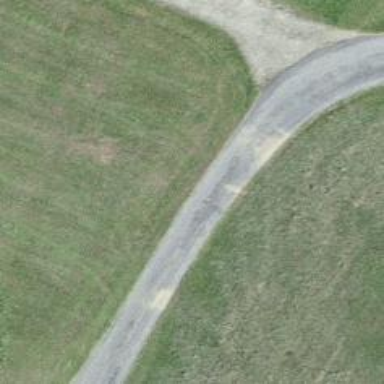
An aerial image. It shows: Track with grade 1 quality.